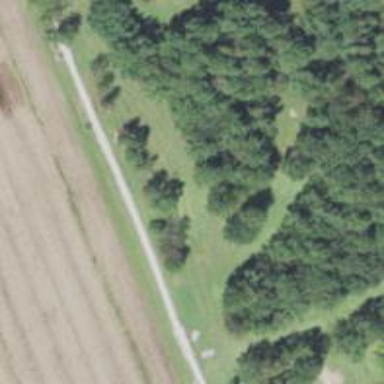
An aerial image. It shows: Disc golf basket.